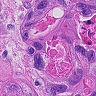
Metastatic tissue present: yes